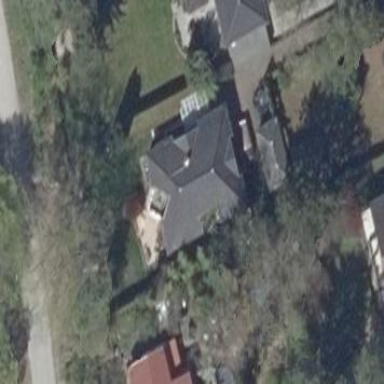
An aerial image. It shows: Residential building with hipped roof.